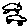
Label: car